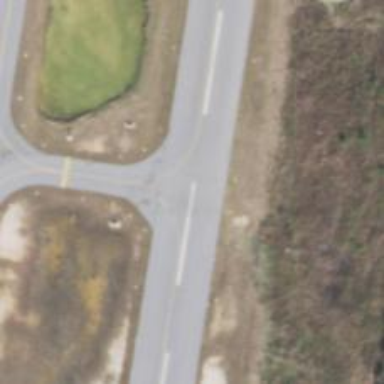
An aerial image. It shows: Image of taxiway at airport.